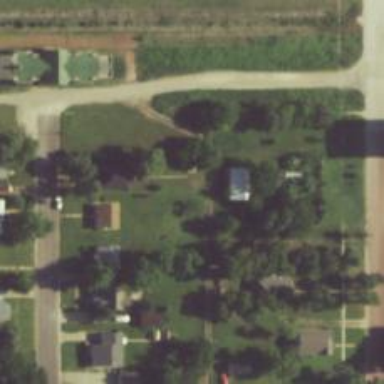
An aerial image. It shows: Alley classified as service road.